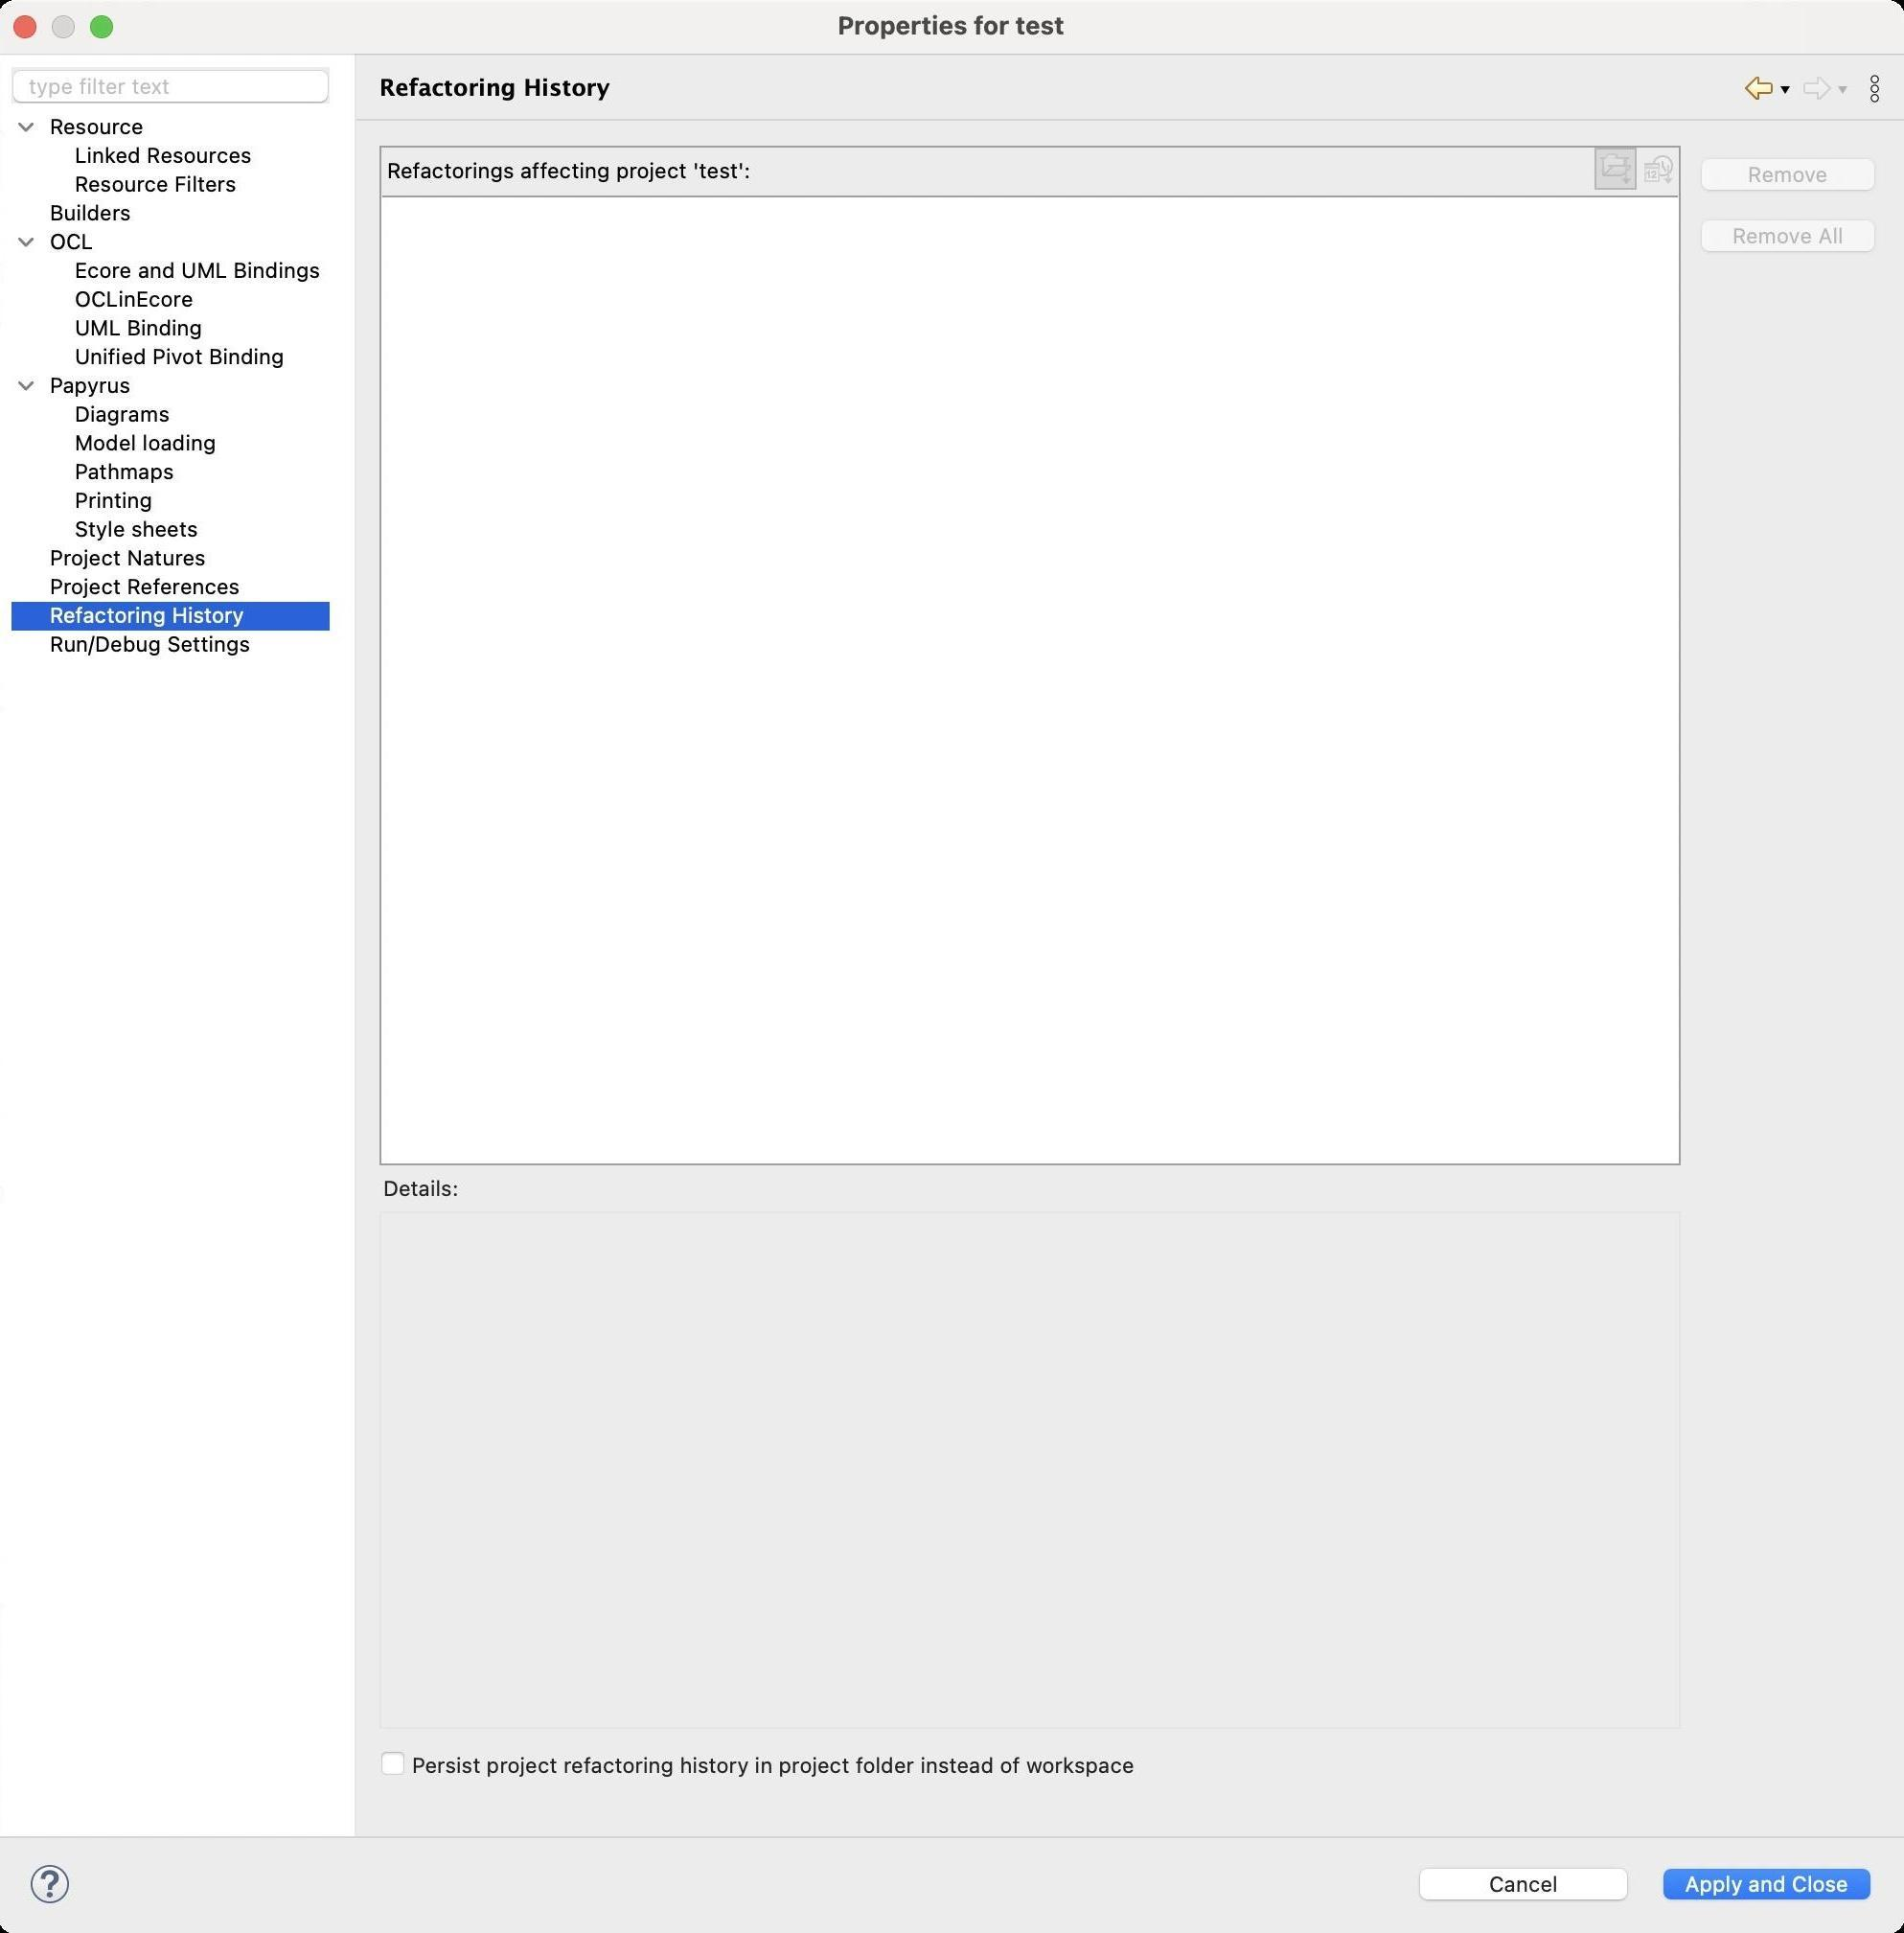
Accessibility tree:
{"name": "Properties_for_test", "role": "AXWindow", "description": null, "role_description": "standard window", "value": null, "position": "370.00;41.00", "size": "995;1009", "children": [{"name": "Apply_and_Close", "role": "AXButton", "description": null, "role_description": "button", "value": null, "position": "863.00;971.00", "size": "120;27", "children": []}, {"name": "Cancel", "role": "AXButton", "description": null, "role_description": "button", "value": null, "position": "736.00;971.00", "size": "120;27", "children": []}, {"name": null, "role": "AXToolbar", "description": null, "role_description": "toolbar", "value": null, "position": "12.00;969.00", "size": "30;30", "children": [{"name": "Help", "role": "AXCheckBox", "description": null, "role_description": "checkbox", "value": 0, "position": "12.00;969.00", "size": "30;30", "children": []}]}, {"name": null, "role": "AXScrollArea", "description": null, "role_description": "scroll area", "value": null, "position": "199.00;69.00", "size": "791;884", "children": [{"name": null, "role": "AXStaticText", "description": null, "role_description": "text", "value": "", "position": "199.00;934.00", "size": "4;14", "children": []}, {"name": "Persist_project_refactoring_history_in_project_folder_instead_of_workspace", "role": "AXCheckBox", "description": null, "role_description": "checkbox", "value": 0, "position": "199.00;913.00", "size": "791;16", "children": []}, {"name": "Remove_All", "role": "AXButton", "description": null, "role_description": "button", "value": null, "position": "883.00;111.00", "size": "102;27", "children": []}, {"name": "Remove", "role": "AXButton", "description": null, "role_description": "button", "value": null, "position": "883.00;79.00", "size": "102;27", "children": []}, {"name": null, "role": "AXSplitter", "description": null, "role_description": "splitter", "value": 536, "position": "199.00;610.00", "size": "679;3", "children": []}, {"name": null, "role": "AXScrollArea", "description": null, "role_description": "scroll area", "value": null, "position": "199.00;632.00", "size": "679;270", "children": [{"name": null, "role": "AXTextArea", "description": null, "role_description": "text entry area", "value": "", "position": "200.00;633.00", "size": "677;268", "children": []}, {"name": null, "role": "AXScrollBar", "description": null, "role_description": "scroll bar", "value": 0.0, "position": "200.00;885.00", "size": "677;16", "children": []}, {"name": null, "role": "AXScrollBar", "description": null, "role_description": "scroll bar", "value": 0.0, "position": "861.00;633.00", "size": "16;268", "children": []}]}, {"name": null, "role": "AXStaticText", "description": null, "role_description": "text", "value": "Details:", "position": "199.00;613.00", "size": "44;14", "children": []}, {"name": null, "role": "AXToolbar", "description": null, "role_description": "toolbar", "value": null, "position": "833.00;77.00", "size": "44;24", "children": [{"name": "Group_by_Project", "role": "AXRadioButton", "description": null, "role_description": "radio button", "value": 1, "position": "833.00;77.00", "size": "22;22", "children": []}, {"name": "Group_by_Date", "role": "AXRadioButton", "description": null, "role_description": "radio button", "value": 0, "position": "855.00;77.00", "size": "22;22", "children": []}]}, {"name": null, "role": "AXScrollArea", "description": null, "role_description": "scroll area", "value": null, "position": "200.00;103.00", "size": "677;504", "children": [{"name": null, "role": "AXOutline", "description": null, "role_description": "outline", "value": null, "position": "200.00;103.00", "size": "677;504", "children": [{"name": null, "role": "AXColumn", "description": null, "role_description": "column", "value": null, "position": "200.00;103.00", "size": "20;504", "children": []}]}]}, {"name": null, "role": "AXStaticText", "description": "", "role_description": "text", "value": "Refactorings affecting project 'test':", "position": "200.00;77.00", "size": "632;24", "children": []}]}, {"name": null, "role": "AXToolbar", "description": "", "role_description": "toolbar", "value": null, "position": "908.00;35.00", "size": "82;22", "children": [{"name": "Back_to_Project_References", "role": "AXMenuButton", "description": null, "role_description": "menu button", "value": null, "position": "908.00;35.00", "size": "22;22", "children": []}, {"name": "Forward", "role": "AXMenuButton", "description": null, "role_description": "menu button", "value": null, "position": "938.00;35.00", "size": "22;22", "children": []}, {"name": "Additional_Dialog_Actions", "role": "AXButton", "description": null, "role_description": "button", "value": null, "position": "968.00;35.00", "size": "22;22", "children": []}]}, {"name": null, "role": "AXStaticText", "description": "", "role_description": "text", "value": "Refactoring History", "position": "196.00;35.00", "size": "705;21", "children": []}, {"name": null, "role": "AXSplitter", "description": null, "role_description": "splitter", "value": 180, "position": "180.00;28.00", "size": "5;930", "children": []}, {"name": null, "role": "AXScrollArea", "description": null, "role_description": "scroll area", "value": null, "position": "7.00;59.00", "size": "166;899", "children": [{"name": null, "role": "AXOutline", "description": null, "role_description": "outline", "value": null, "position": "7.00;59.00", "size": "166;899", "children": [{"name": null, "role": "AXRow", "description": null, "role_description": "outline row", "value": null, "position": "7.00;59.00", "size": "166;15", "children": [{"name": null, "role": "AXGroup", "description": null, "role_description": "group", "value": null, "position": "7.00;59.00", "size": "162;15", "children": [{"name": null, "role": "AXDisclosureTriangle", "description": null, "role_description": "disclosure triangle", "value": 1, "position": "9.00;59.00", "size": "12;14", "children": []}, {"name": null, "role": "AXStaticText", "description": null, "role_description": "text", "value": "Resource", "position": "25.00;59.00", "size": "143;14", "children": []}]}]}, {"name": null, "role": "AXRow", "description": null, "role_description": "outline row", "value": null, "position": "7.00;74.00", "size": "166;15", "children": [{"name": null, "role": "AXStaticText", "description": null, "role_description": "text", "value": "Linked Resources", "position": "38.00;74.00", "size": "130;14", "children": []}]}, {"name": null, "role": "AXRow", "description": null, "role_description": "outline row", "value": null, "position": "7.00;89.00", "size": "166;15", "children": [{"name": null, "role": "AXStaticText", "description": null, "role_description": "text", "value": "Resource Filters", "position": "38.00;89.00", "size": "130;14", "children": []}]}, {"name": null, "role": "AXRow", "description": null, "role_description": "outline row", "value": null, "position": "7.00;104.00", "size": "166;15", "children": [{"name": null, "role": "AXStaticText", "description": null, "role_description": "text", "value": "Builders", "position": "25.00;104.00", "size": "143;14", "children": []}]}, {"name": null, "role": "AXRow", "description": null, "role_description": "outline row", "value": null, "position": "7.00;119.00", "size": "166;15", "children": [{"name": null, "role": "AXGroup", "description": null, "role_description": "group", "value": null, "position": "7.00;119.00", "size": "162;15", "children": [{"name": null, "role": "AXDisclosureTriangle", "description": null, "role_description": "disclosure triangle", "value": 1, "position": "9.00;119.00", "size": "12;14", "children": []}, {"name": null, "role": "AXStaticText", "description": null, "role_description": "text", "value": "OCL", "position": "25.00;119.00", "size": "143;14", "children": []}]}]}, {"name": null, "role": "AXRow", "description": null, "role_description": "outline row", "value": null, "position": "7.00;134.00", "size": "166;15", "children": [{"name": null, "role": "AXStaticText", "description": null, "role_description": "text", "value": "Ecore and UML Bindings", "position": "38.00;134.00", "size": "130;14", "children": []}]}, {"name": null, "role": "AXRow", "description": null, "role_description": "outline row", "value": null, "position": "7.00;149.00", "size": "166;15", "children": [{"name": null, "role": "AXStaticText", "description": null, "role_description": "text", "value": "OCLinEcore", "position": "38.00;149.00", "size": "130;14", "children": []}]}, {"name": null, "role": "AXRow", "description": null, "role_description": "outline row", "value": null, "position": "7.00;164.00", "size": "166;15", "children": [{"name": null, "role": "AXStaticText", "description": null, "role_description": "text", "value": "UML Binding", "position": "38.00;164.00", "size": "130;14", "children": []}]}, {"name": null, "role": "AXRow", "description": null, "role_description": "outline row", "value": null, "position": "7.00;179.00", "size": "166;15", "children": [{"name": null, "role": "AXStaticText", "description": null, "role_description": "text", "value": "Unified Pivot Binding", "position": "38.00;179.00", "size": "130;14", "children": []}]}, {"name": null, "role": "AXRow", "description": null, "role_description": "outline row", "value": null, "position": "7.00;194.00", "size": "166;15", "children": [{"name": null, "role": "AXGroup", "description": null, "role_description": "group", "value": null, "position": "7.00;194.00", "size": "162;15", "children": [{"name": null, "role": "AXDisclosureTriangle", "description": null, "role_description": "disclosure triangle", "value": 1, "position": "9.00;194.00", "size": "12;14", "children": []}, {"name": null, "role": "AXStaticText", "description": null, "role_description": "text", "value": "Papyrus", "position": "25.00;194.00", "size": "143;14", "children": []}]}]}, {"name": null, "role": "AXRow", "description": null, "role_description": "outline row", "value": null, "position": "7.00;209.00", "size": "166;15", "children": [{"name": null, "role": "AXStaticText", "description": null, "role_description": "text", "value": "Diagrams", "position": "38.00;209.00", "size": "130;14", "children": []}]}, {"name": null, "role": "AXRow", "description": null, "role_description": "outline row", "value": null, "position": "7.00;224.00", "size": "166;15", "children": [{"name": null, "role": "AXStaticText", "description": null, "role_description": "text", "value": "Model loading", "position": "38.00;224.00", "size": "130;14", "children": []}]}, {"name": null, "role": "AXRow", "description": null, "role_description": "outline row", "value": null, "position": "7.00;239.00", "size": "166;15", "children": [{"name": null, "role": "AXStaticText", "description": null, "role_description": "text", "value": "Pathmaps", "position": "38.00;239.00", "size": "130;14", "children": []}]}, {"name": null, "role": "AXRow", "description": null, "role_description": "outline row", "value": null, "position": "7.00;254.00", "size": "166;15", "children": [{"name": null, "role": "AXStaticText", "description": null, "role_description": "text", "value": "Printing", "position": "38.00;254.00", "size": "130;14", "children": []}]}, {"name": null, "role": "AXRow", "description": null, "role_description": "outline row", "value": null, "position": "7.00;269.00", "size": "166;15", "children": [{"name": null, "role": "AXStaticText", "description": null, "role_description": "text", "value": "Style sheets", "position": "38.00;269.00", "size": "130;14", "children": []}]}, {"name": null, "role": "AXRow", "description": null, "role_description": "outline row", "value": null, "position": "7.00;284.00", "size": "166;15", "children": [{"name": null, "role": "AXStaticText", "description": null, "role_description": "text", "value": "Project Natures", "position": "25.00;284.00", "size": "143;14", "children": []}]}, {"name": null, "role": "AXRow", "description": null, "role_description": "outline row", "value": null, "position": "7.00;299.00", "size": "166;15", "children": [{"name": null, "role": "AXStaticText", "description": null, "role_description": "text", "value": "Project References", "position": "25.00;299.00", "size": "143;14", "children": []}]}, {"name": null, "role": "AXRow", "description": null, "role_description": "outline row", "value": null, "position": "7.00;314.00", "size": "166;15", "children": [{"name": null, "role": "AXStaticText", "description": null, "role_description": "text", "value": "Refactoring History", "position": "25.00;314.00", "size": "143;14", "children": []}]}, {"name": null, "role": "AXRow", "description": null, "role_description": "outline row", "value": null, "position": "7.00;329.00", "size": "166;15", "children": [{"name": null, "role": "AXStaticText", "description": null, "role_description": "text", "value": "Run/Debug Settings", "position": "25.00;329.00", "size": "143;14", "children": []}]}, {"name": null, "role": "AXColumn", "description": null, "role_description": "column", "value": null, "position": "7.00;59.00", "size": "162;899", "children": []}]}]}, {"name": "type_filter_text", "role": "AXTextField", "description": null, "role_description": "search text field", "value": "", "position": "7.00;35.00", "size": "166;19", "children": []}, {"name": null, "role": "AXButton", "description": null, "role_description": "close button", "value": null, "position": "7.00;6.00", "size": "14;16", "children": []}, {"name": null, "role": "AXButton", "description": null, "role_description": "zoom button", "value": null, "position": "47.00;6.00", "size": "14;16", "children": [{"name": null, "role": "AXGroup", "description": null, "role_description": "group", "value": null, "position": "47.00;6.00", "size": "14;16", "children": [{"name": null, "role": "AXGroup", "description": null, "role_description": "group", "value": null, "position": "47.00;6.00", "size": "14;16", "children": []}]}]}, {"name": null, "role": "AXButton", "description": null, "role_description": "minimize button", "value": null, "position": "27.00;6.00", "size": "14;16", "children": []}, {"name": null, "role": "AXStaticText", "description": null, "role_description": "text", "value": "Properties for test", "position": "436.00;5.00", "size": "123;16", "children": []}]}